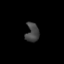
Tissue: lung
Cell type: Epithelial cells
Senescence score: 0.1332
Nuclear area (px): 249
Mean DAPI intensity: 66.546